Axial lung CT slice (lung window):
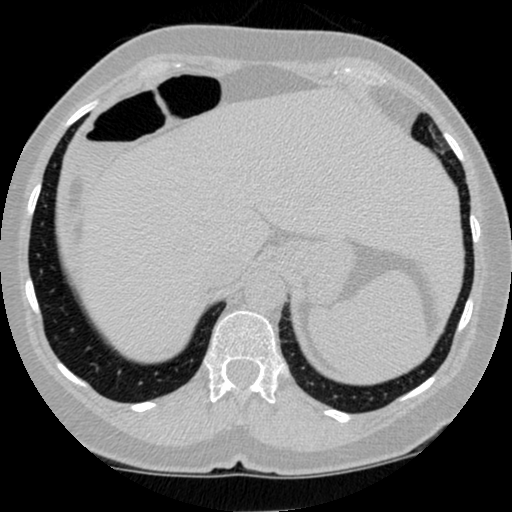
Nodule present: no